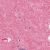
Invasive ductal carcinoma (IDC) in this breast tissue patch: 0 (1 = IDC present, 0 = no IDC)